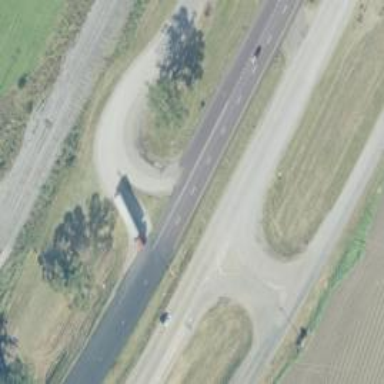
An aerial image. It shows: Trunk link highway.